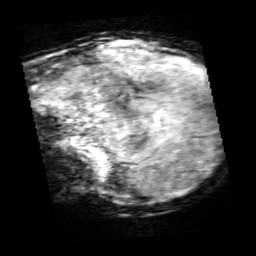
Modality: SWI
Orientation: sagittal
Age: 9
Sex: male
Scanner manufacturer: siemens
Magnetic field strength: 3 T
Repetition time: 0.027 s
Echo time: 0.02 s